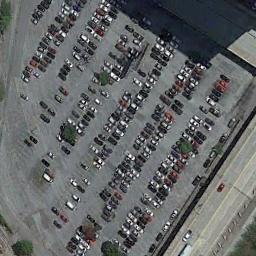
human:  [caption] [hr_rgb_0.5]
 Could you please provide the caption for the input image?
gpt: The parking lot is full of cars .

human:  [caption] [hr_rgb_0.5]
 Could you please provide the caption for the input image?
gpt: There are many different colored cars in the parking lot .

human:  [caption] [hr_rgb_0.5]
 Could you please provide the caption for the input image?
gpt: The parking lot has lots of cars arranged neatly in lines .

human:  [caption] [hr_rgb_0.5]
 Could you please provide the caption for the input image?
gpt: There are a dozen cars in the parking lot .

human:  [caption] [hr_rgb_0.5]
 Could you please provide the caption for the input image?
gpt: There are many cars on the parking lot beside a freeway .